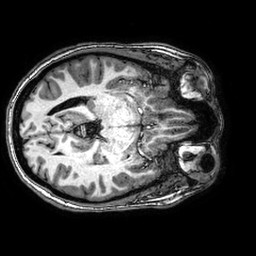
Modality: T1w
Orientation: axial
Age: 33
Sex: female
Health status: healthy